Question: I have to following situation: I'm making a search page. The search page is populated with MySQL select query selectboxes. Therefor the name of the checkboxes are like 'name="name[]"'.
To show you what I'm doing, I'll include a picture:

So if I were to check 1 Availability - like Week - the query will work perfectly. But if I choose 2 Availabilities, only the models with BOTH availabilites show instead of every model that has one of both availabilities.
Here is my code:
HTML:
'''
$return2 = $tafel->query("SELECT DISTINCT whenpossible FROM models where arttype LIKE 'Model%'");
while($row1 = $return2->fetch(PDO::FETCH_ASSOC)){
$whenp = $row1['whenpossible'];
<input type="checkbox" name="when[]" value="<?= $whenp ?>"><span class="box2"><?= $whenp ?></span>
'''
PHP:
'''
if (!empty($_POST['gender'])) {
$genders = $_POST['gender'];
$gender = implode(",",$genders);
} else {
$gender = "%";
}
$select = $tafel->prepare("SELECT * FROM models
WHERE whenpossible LIKE :when");
$select->bindParam(':when', $when, PDO::PARAM_STR);
$select->execute();
'''
Does anyone have an idea how to fix this so that I can choose either 1 or multiple options?
Thank you all very much!
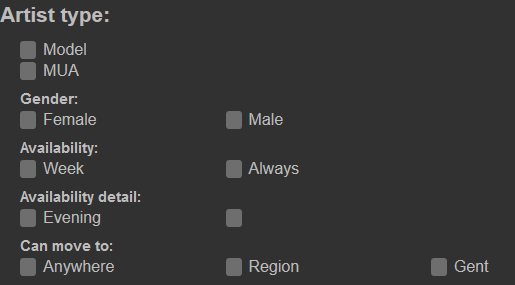
Answer: For those who are interested or facing the same problem, here is the answer:
In case IN or FIND_IN_SET aren't working for you, you can try this.
Implode your value like so:
'''
if (!empty($_POST['VALUE'])) {
$value = $_POST['VALUE'];
$valueimplode = implode('|', $value)
} else {
$value = 'somethingelse'
}
'''
| is very important for the SQL function. It acts like OR.
SQL as followed:
'''
$query = $db->prepare("SELECT * FROM table WHERE column REGEXP(:valueimplode)");
$query->bindParam(':value', $valueimplode, PDO::PARAM_STR);
$query->execute();
'''
You will find all the results that you need.
If you have an empty value, you can do this:
'''
if (!empty($_POST['VALUE'])) {
$value = $_POST['VALUE'];
$valueimplode = implode('|', $value)
} else {
$value = '%' <-- Wildcard, means EVERYTHING!!!
}
'''
Then the SQL like this:
'''
$query = $db->prepare("SELECT * FROM table WHERE (column REGEXP(:valueimplode) OR column LIKE :value)");
$query->bindParam(':value', $valueimplode, PDO::PARAM_STR);
$query->execute();
'''
% doesn't work with REGEXP so it will go to LIKE, which will then select everything in that column. Meaning, it will result everything.
I hope someone has good use for this!